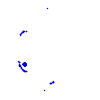
Particle: electron